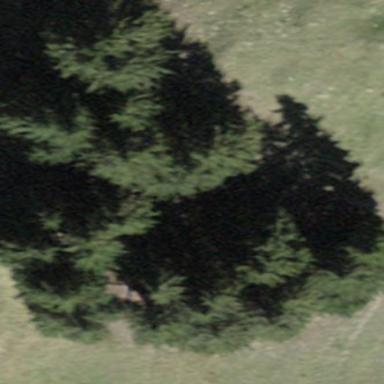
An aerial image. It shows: Forest area.